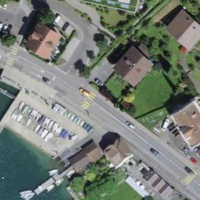
EUNIS habitat code: 54
Species observed at this site:
Erigeron karvinskianus
Carpinus betulus